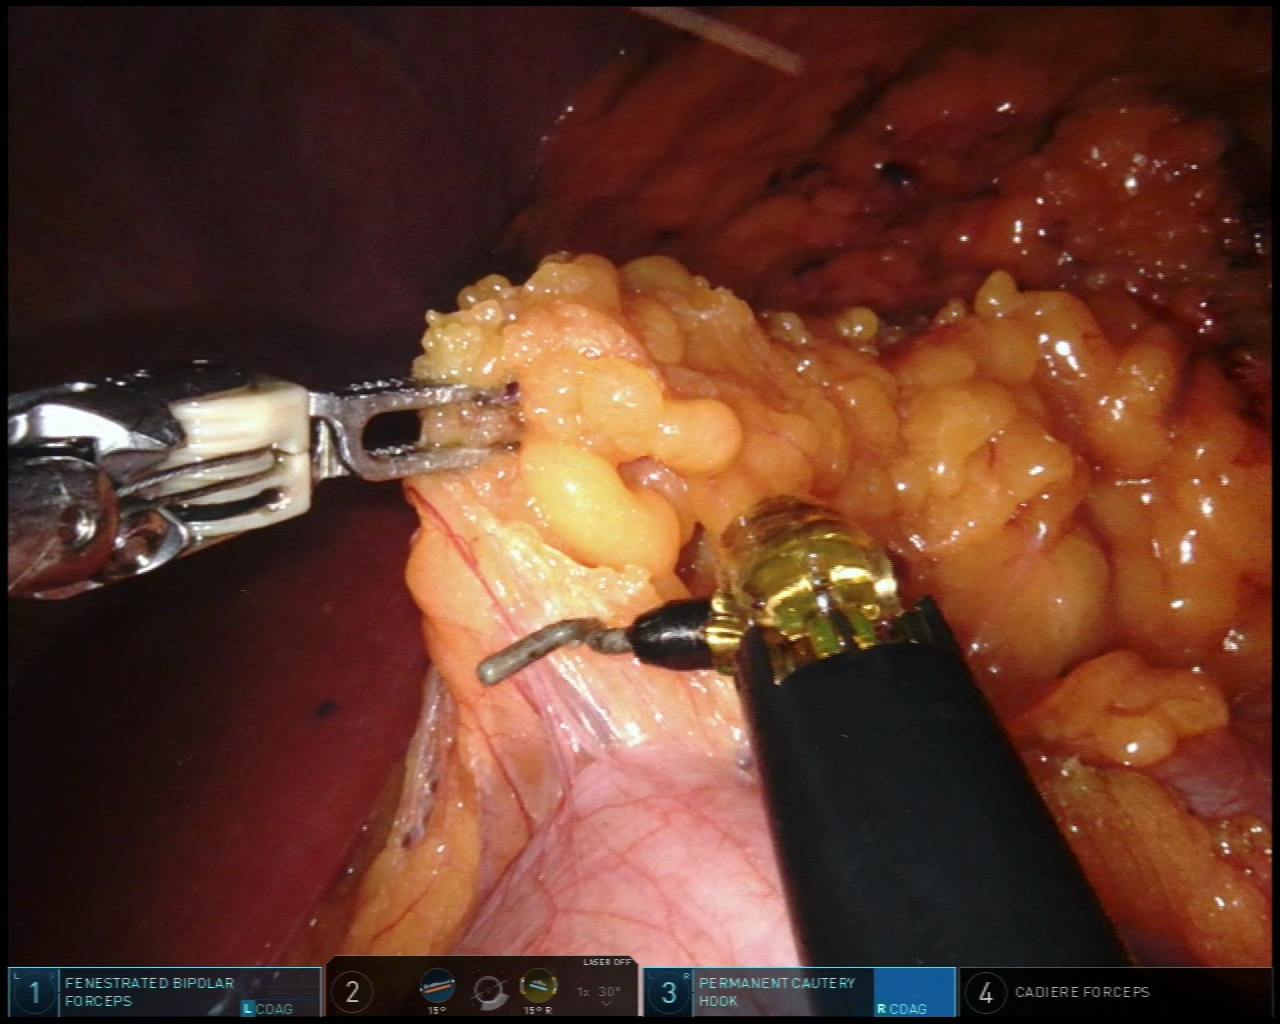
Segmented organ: liver
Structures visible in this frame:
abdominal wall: yes
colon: yes
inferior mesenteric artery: no
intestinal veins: no
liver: yes
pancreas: no
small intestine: no
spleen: no
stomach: no
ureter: no
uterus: no
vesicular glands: no